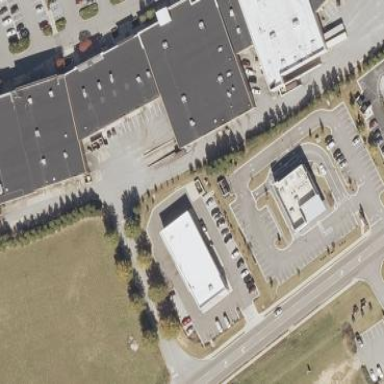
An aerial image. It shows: Retail building with flat black roof.